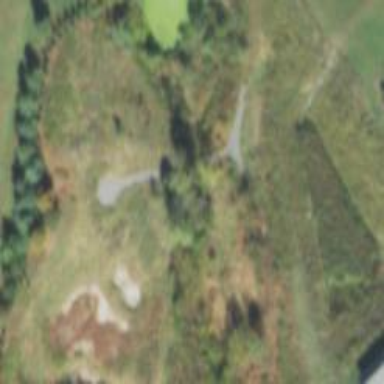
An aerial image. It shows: Rough area on grassy golf course.